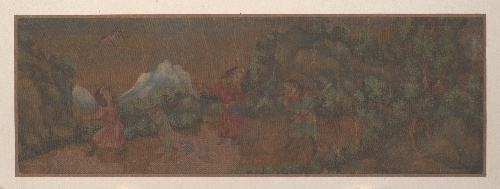
Artist: Unidentified artist
Object type: Album leaf
Classification: Paintings
Medium: Album leaf; color on silk
Culture: China
Period: Qing dynasty (1644–1911)
Dimensions: 4 7/8 x 14 1/2 in. (12.4 x 36.8 cm)
Department: Asian Art
Credit line: Gift of Mrs. Carlo Foa, 1946
Accession year: 1946
Repository: Metropolitan Museum of Art, New York, NY
Tags: Birds|Women|Mythical Creatures|Landscapes